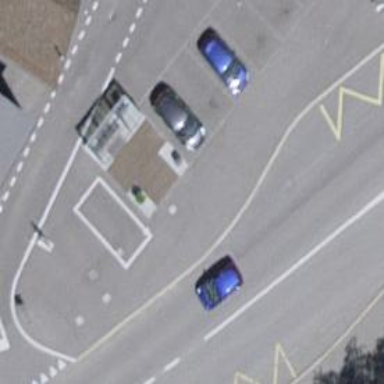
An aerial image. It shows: Charging station.